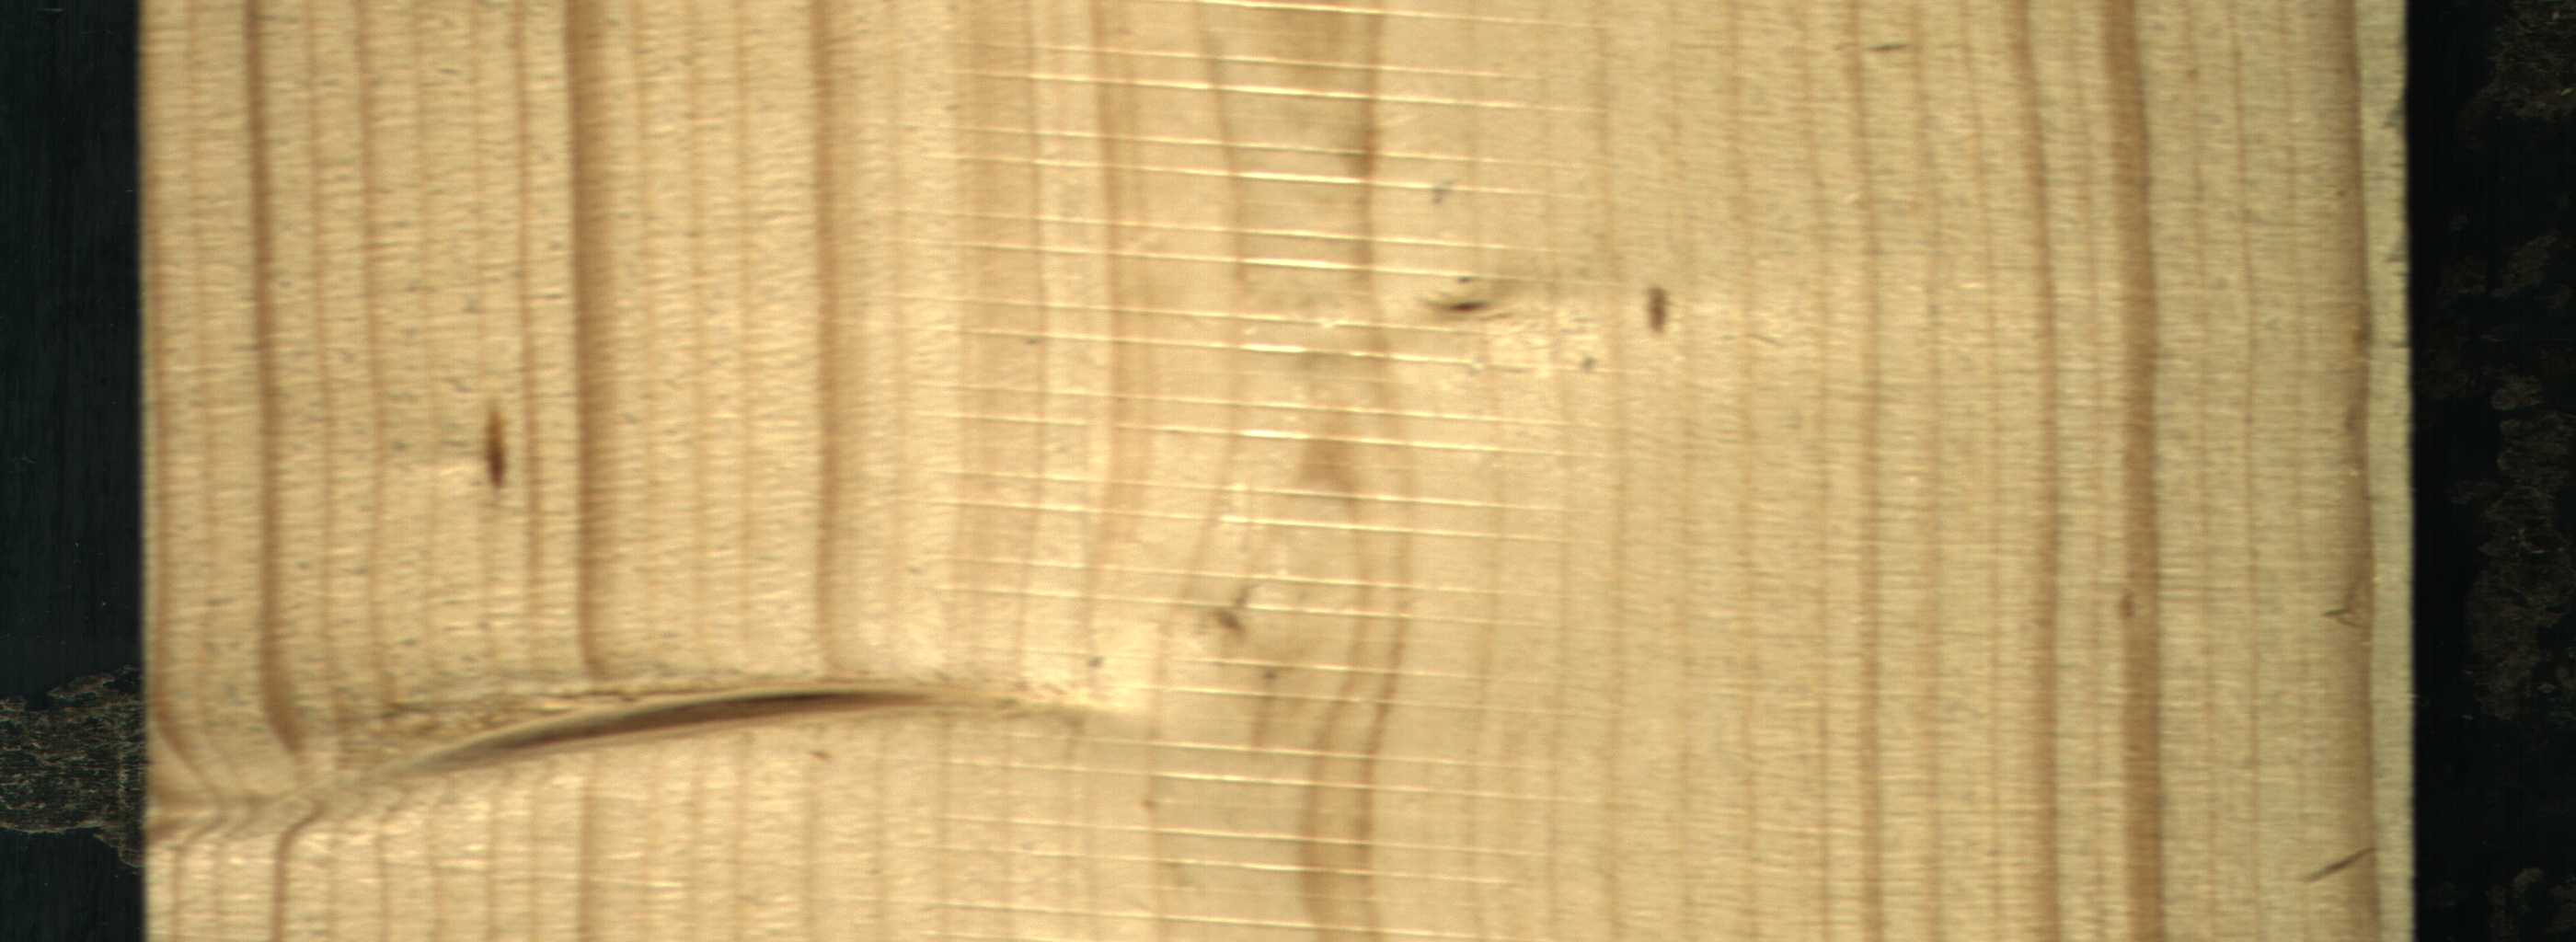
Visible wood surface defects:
resin
Dead_Knot